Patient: sex M, age 57
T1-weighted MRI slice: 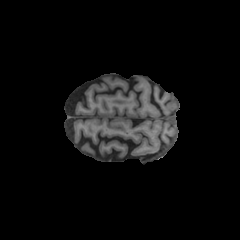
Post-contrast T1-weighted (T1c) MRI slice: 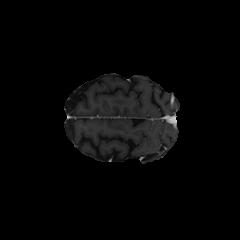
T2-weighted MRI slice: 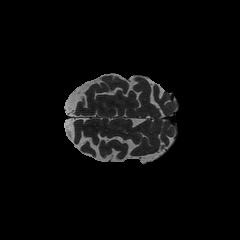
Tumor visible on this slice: no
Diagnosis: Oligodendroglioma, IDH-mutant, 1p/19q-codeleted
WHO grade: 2